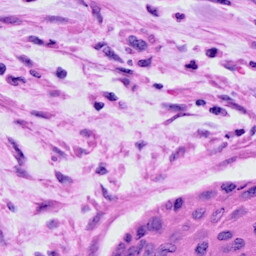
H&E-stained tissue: Cervix